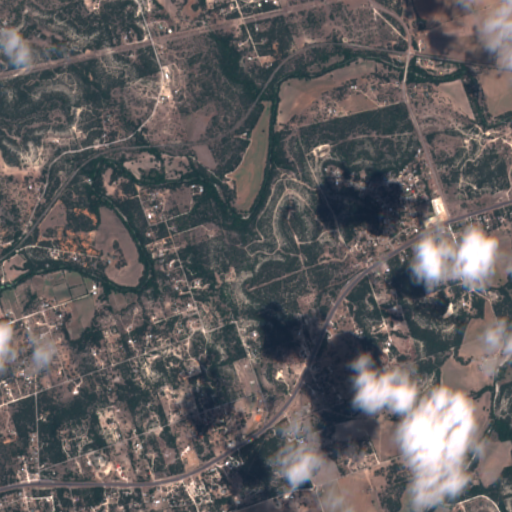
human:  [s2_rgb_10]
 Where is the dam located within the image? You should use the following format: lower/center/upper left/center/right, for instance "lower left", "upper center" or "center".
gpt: The dam is located in the center left of the image.
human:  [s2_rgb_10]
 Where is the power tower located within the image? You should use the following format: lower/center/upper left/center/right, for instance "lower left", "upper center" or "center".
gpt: The power tower is located in the upper left of the image.
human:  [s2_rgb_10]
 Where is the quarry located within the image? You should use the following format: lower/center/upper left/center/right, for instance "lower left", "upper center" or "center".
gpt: There is no quarry in the image.